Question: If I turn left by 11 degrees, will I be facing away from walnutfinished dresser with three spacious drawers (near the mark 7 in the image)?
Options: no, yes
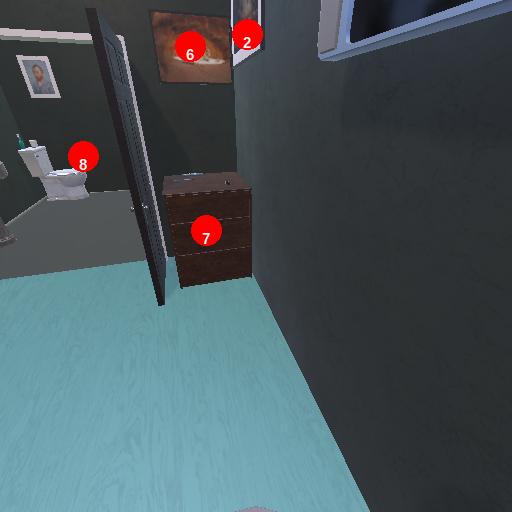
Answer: no